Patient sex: M
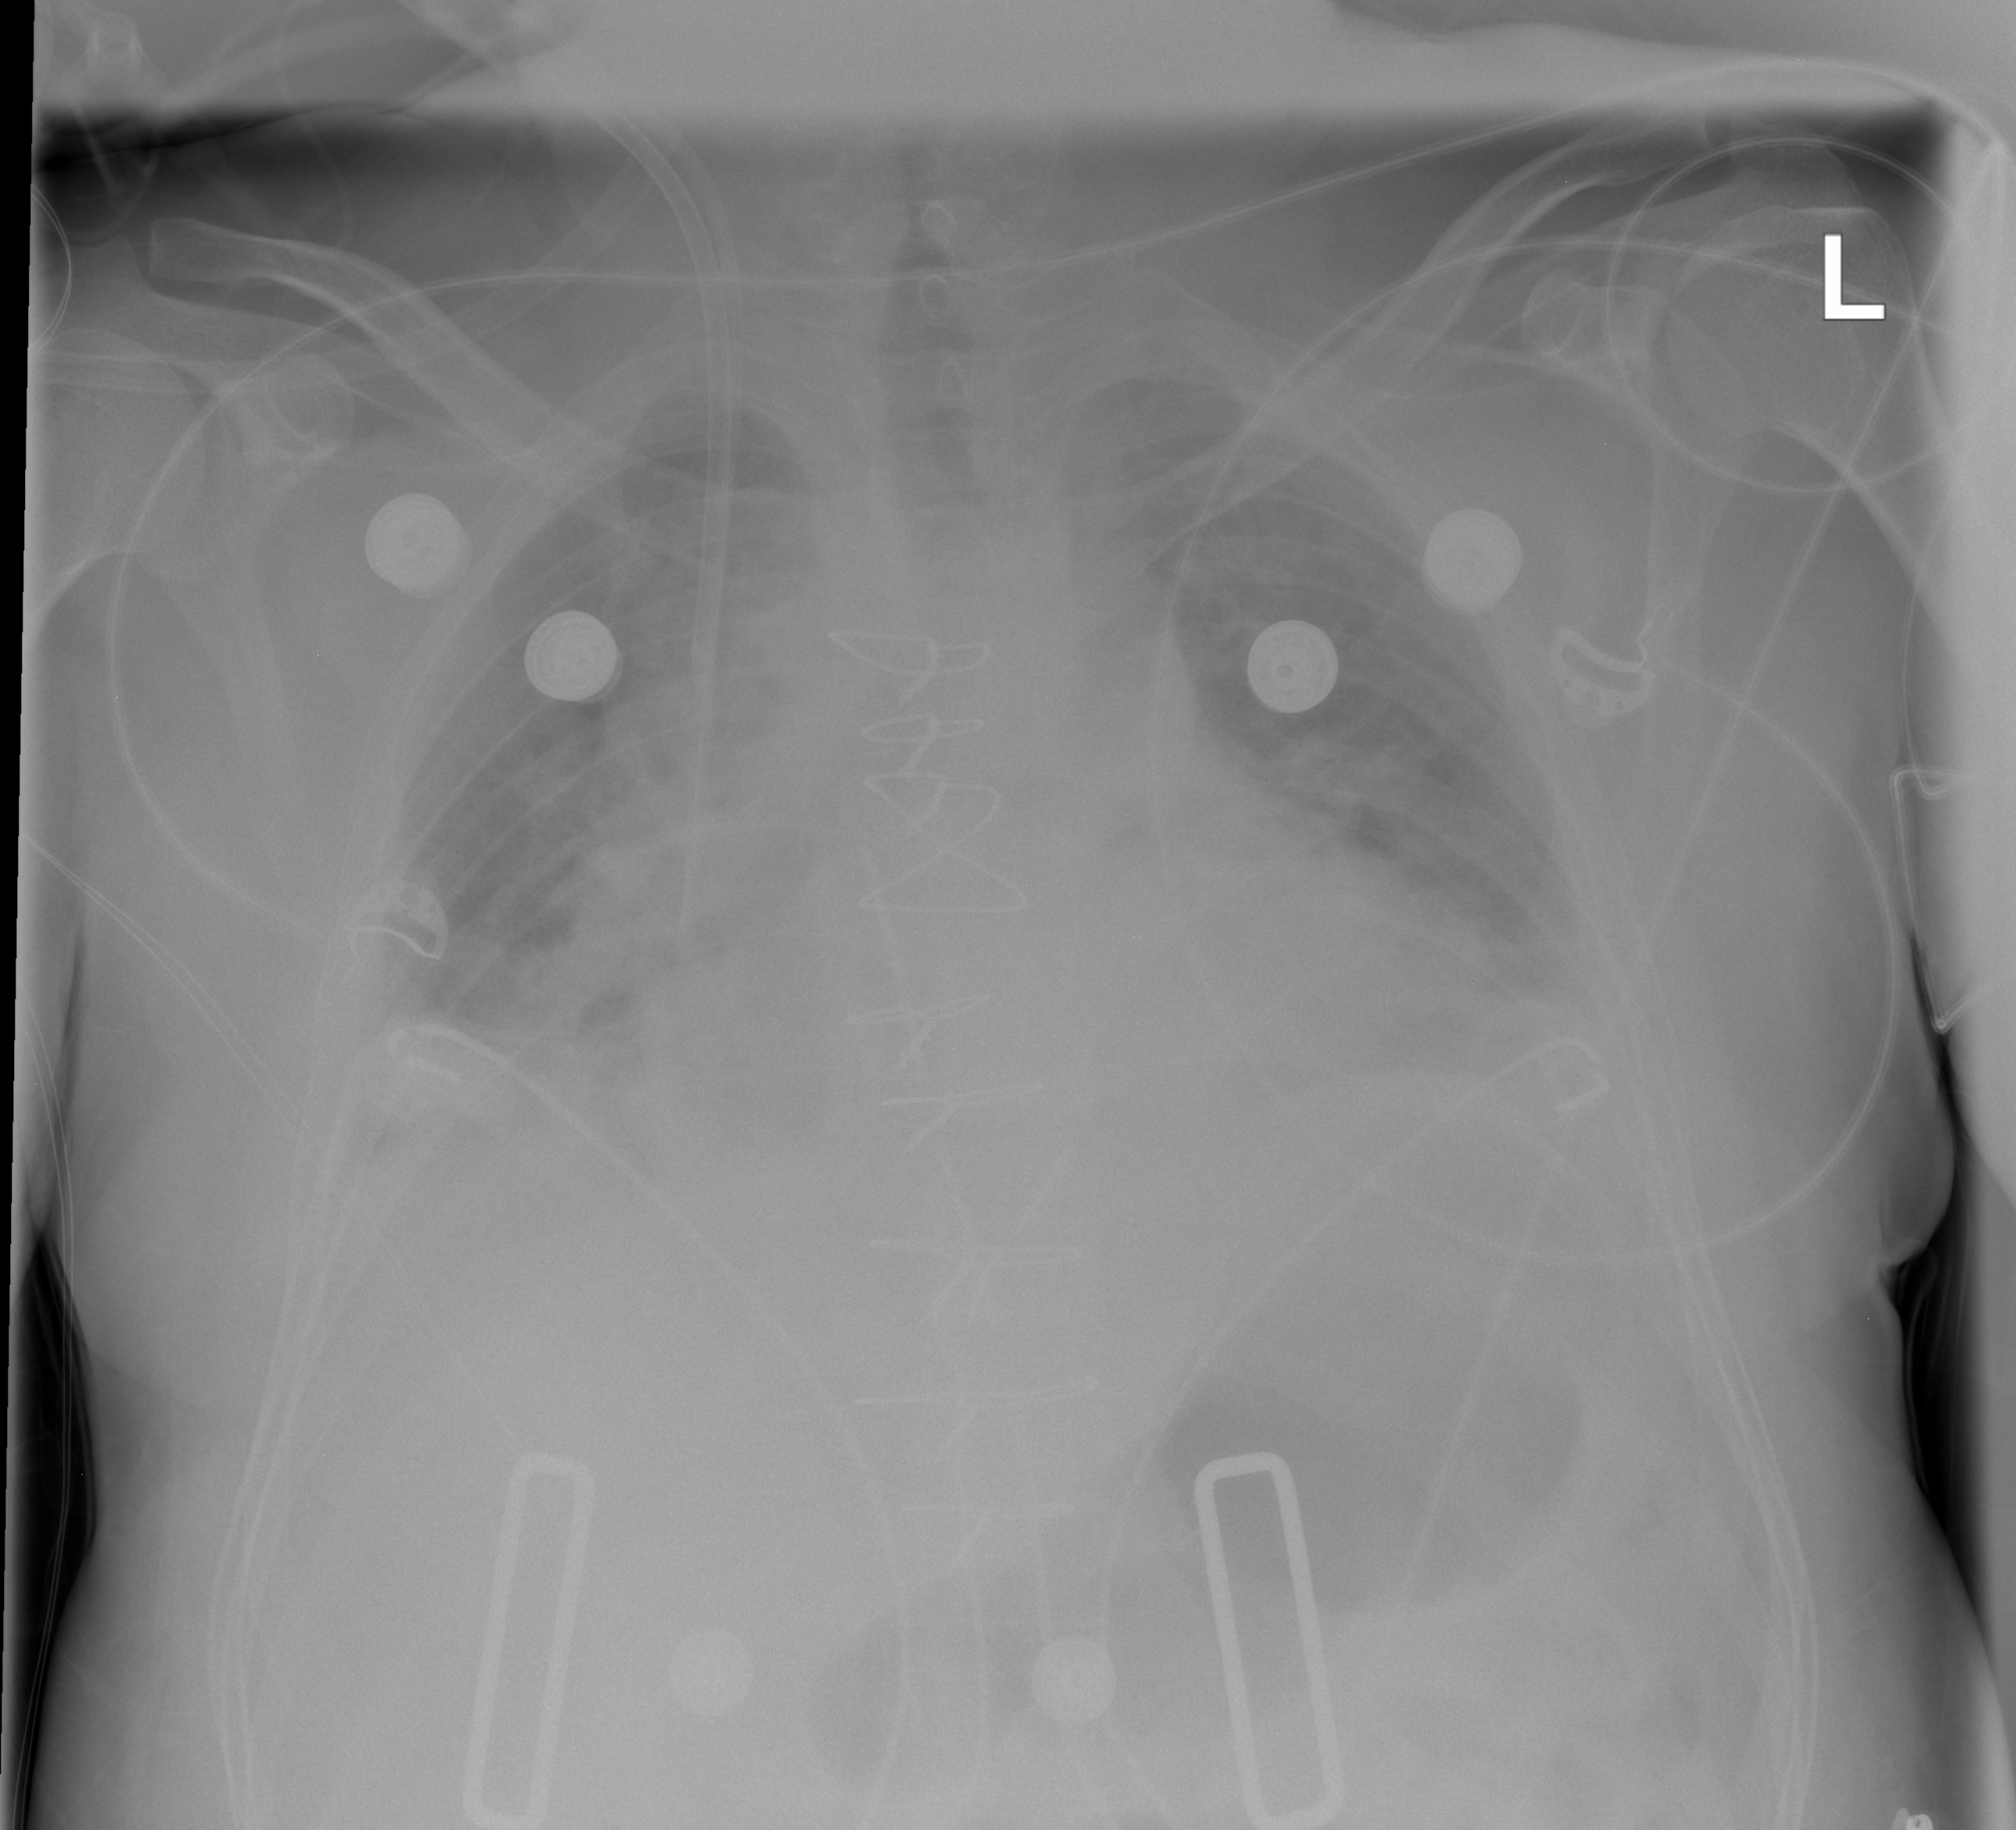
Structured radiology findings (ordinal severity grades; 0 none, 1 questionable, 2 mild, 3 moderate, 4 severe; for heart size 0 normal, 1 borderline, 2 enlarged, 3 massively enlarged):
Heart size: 2
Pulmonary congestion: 2
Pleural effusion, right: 0
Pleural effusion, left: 1
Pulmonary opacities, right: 2
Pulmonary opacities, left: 0
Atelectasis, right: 2
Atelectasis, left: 2